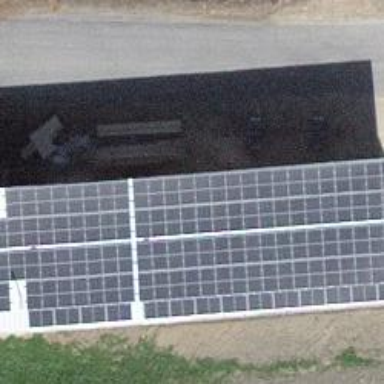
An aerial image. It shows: Solar power generator with photovoltaic panels.